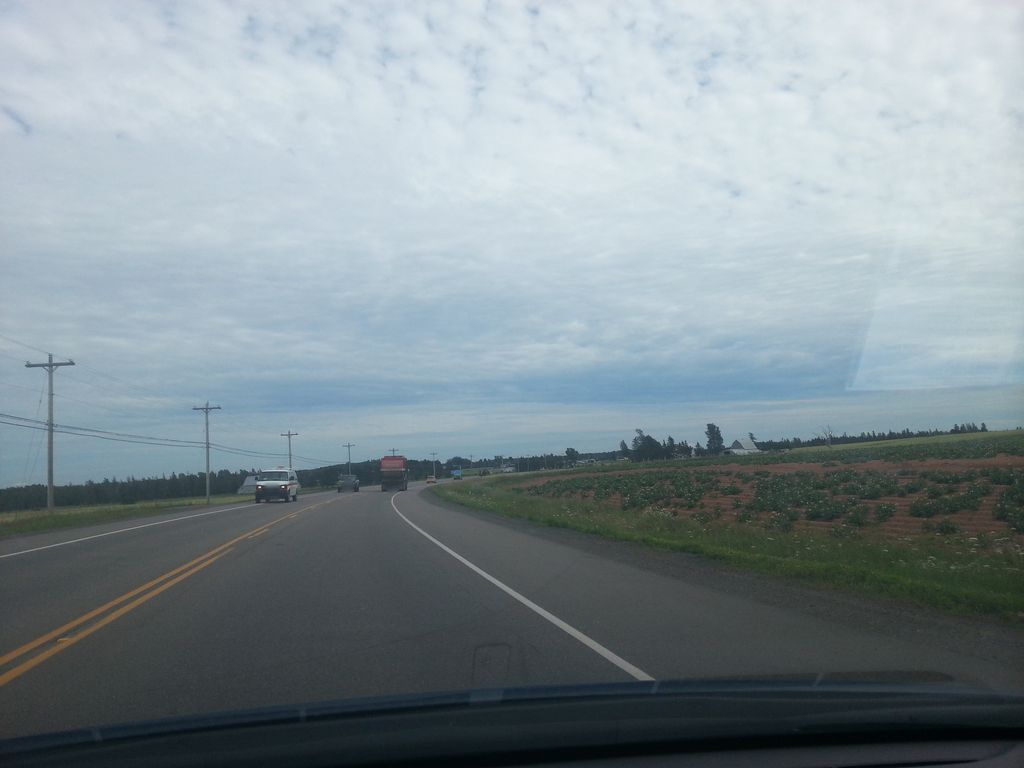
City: charlottetown